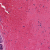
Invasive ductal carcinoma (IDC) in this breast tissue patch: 0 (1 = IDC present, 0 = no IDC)